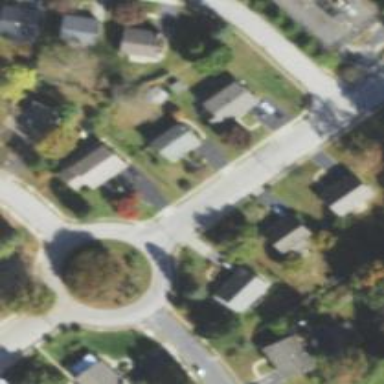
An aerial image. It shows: Residential road that intersects with roundabout.